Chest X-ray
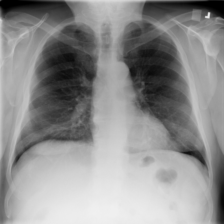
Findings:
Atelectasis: negative
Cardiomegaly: negative
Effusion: negative
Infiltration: negative
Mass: negative
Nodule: negative
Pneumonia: negative
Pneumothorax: negative
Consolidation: negative
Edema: negative
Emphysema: negative
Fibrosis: negative
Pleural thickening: negative
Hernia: negative